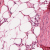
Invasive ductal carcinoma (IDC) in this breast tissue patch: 0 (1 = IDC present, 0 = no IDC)